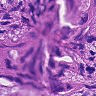
Metastatic tissue present: yes